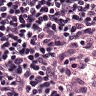
Metastatic tissue present: no